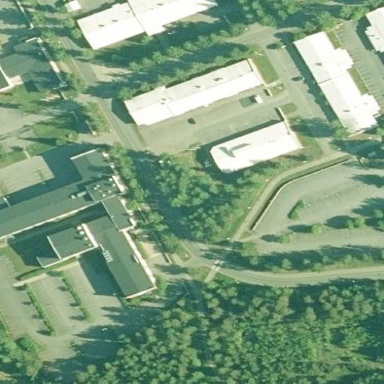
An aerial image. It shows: Commercial building.